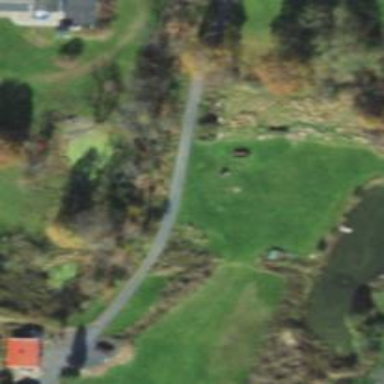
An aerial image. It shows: Driveway leading to service road.